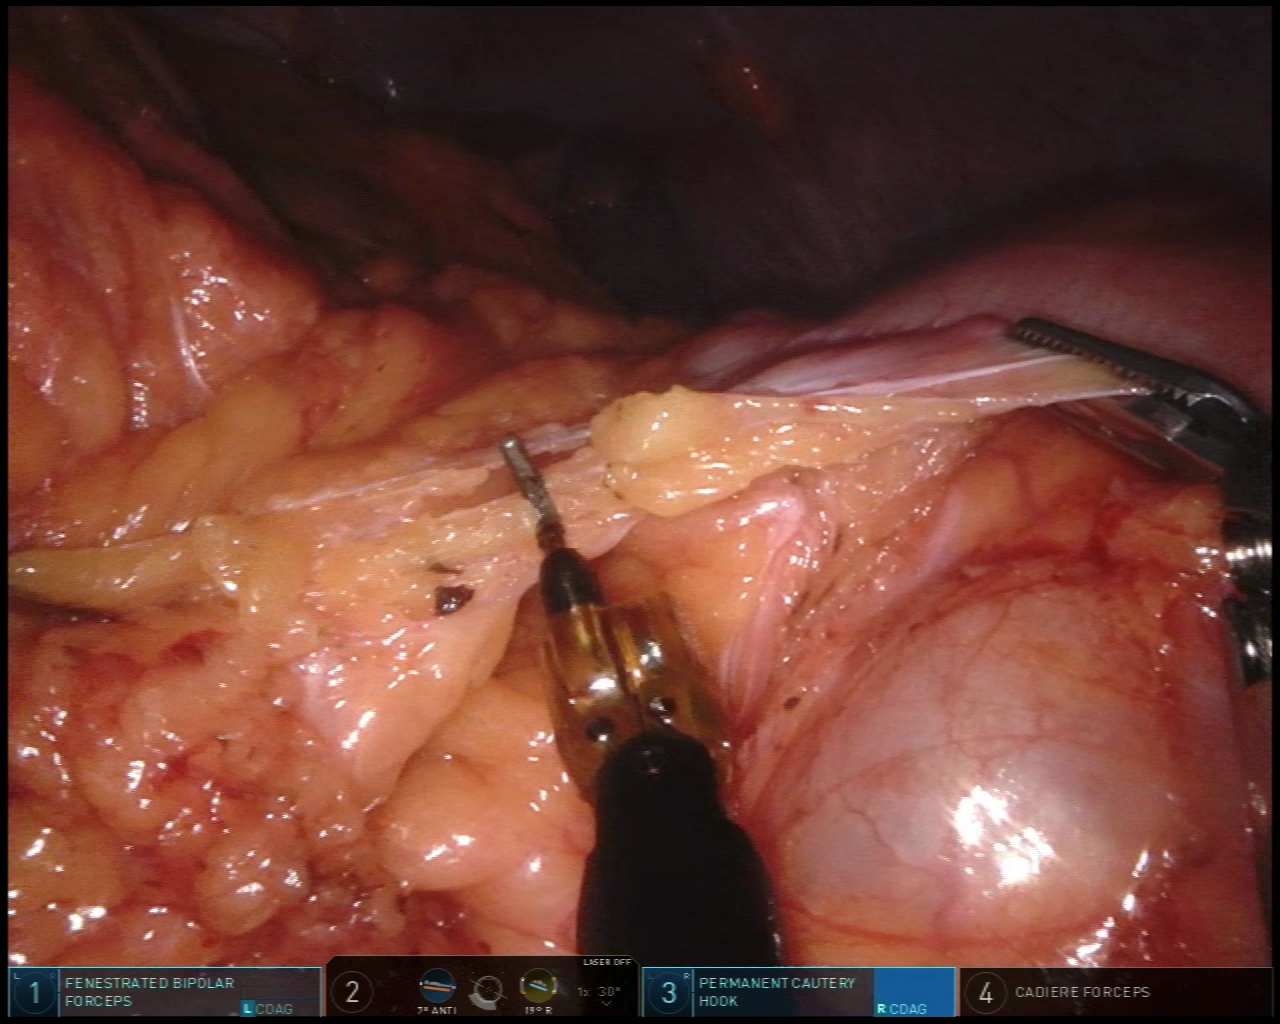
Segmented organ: spleen
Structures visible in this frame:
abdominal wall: yes
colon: yes
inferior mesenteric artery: no
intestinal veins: no
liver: no
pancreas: no
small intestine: no
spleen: yes
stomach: no
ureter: no
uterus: no
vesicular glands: no